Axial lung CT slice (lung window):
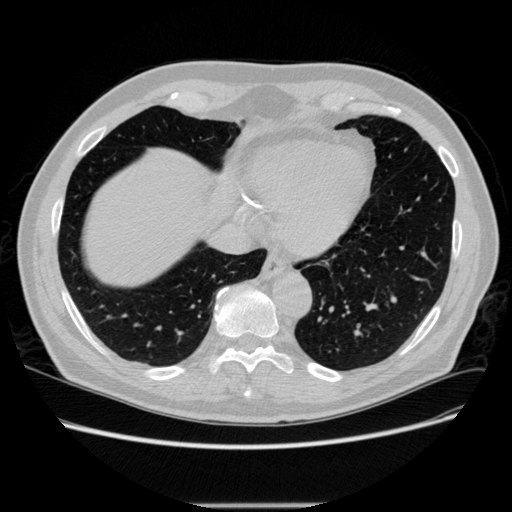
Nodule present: no